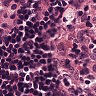
Metastatic tissue present: no